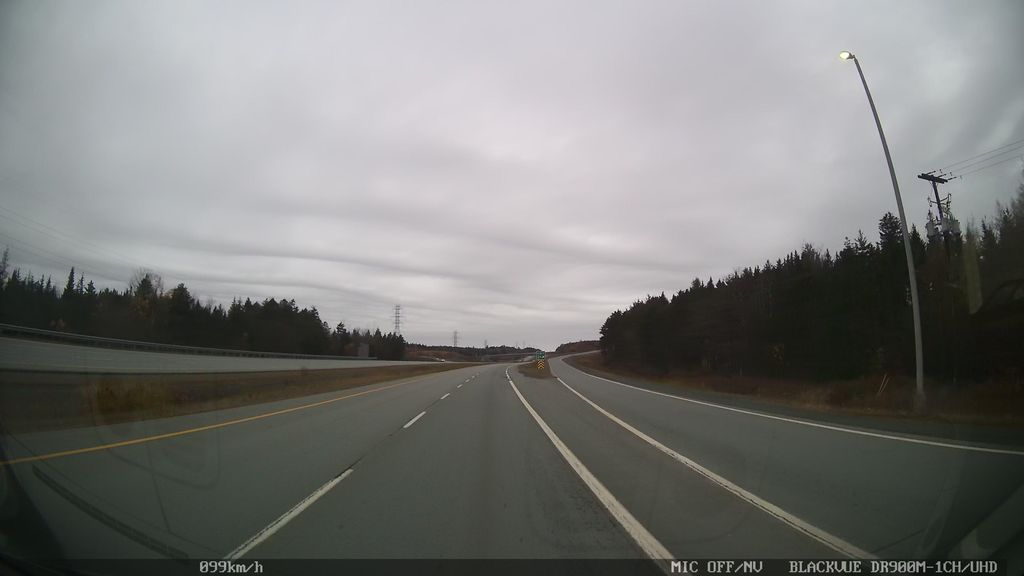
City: halifax